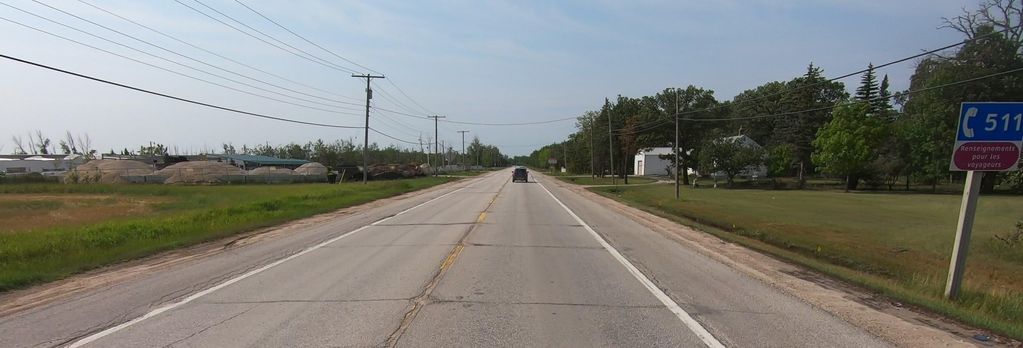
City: winnipeg